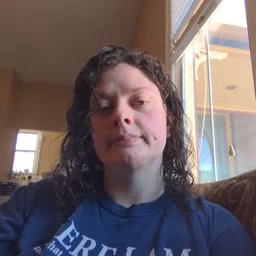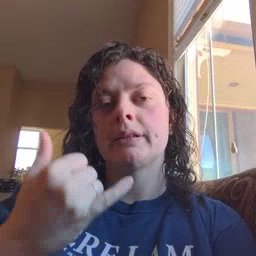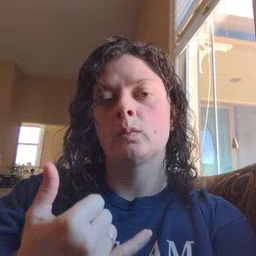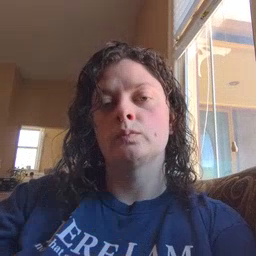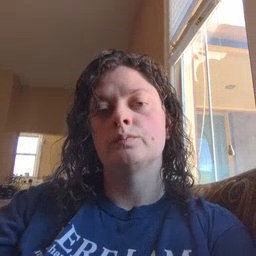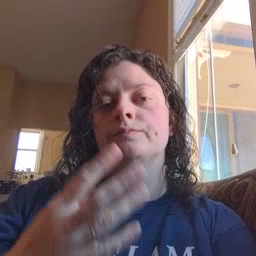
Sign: now